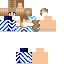
A female human skin with pale skin, wearing blonde long hair dressed in a blue tshirt and blue pants, featuring a closed mouth.